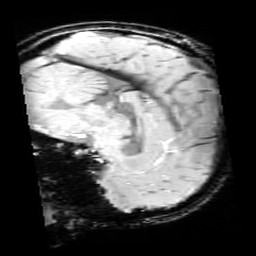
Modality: SWI
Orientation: sagittal
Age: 13
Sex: female
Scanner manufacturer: siemens
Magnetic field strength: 3 T
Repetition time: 0.027 s
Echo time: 0.02 s